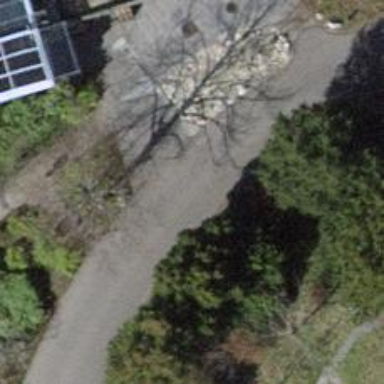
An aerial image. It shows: Asphalt footway.